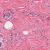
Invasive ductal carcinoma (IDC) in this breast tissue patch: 0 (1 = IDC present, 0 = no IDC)